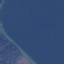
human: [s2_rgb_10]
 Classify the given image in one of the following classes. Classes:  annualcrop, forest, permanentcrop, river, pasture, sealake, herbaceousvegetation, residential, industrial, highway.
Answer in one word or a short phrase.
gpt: SeaLake